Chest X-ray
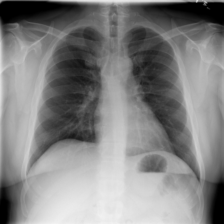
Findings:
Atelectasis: negative
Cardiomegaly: negative
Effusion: negative
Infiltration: negative
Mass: negative
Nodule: negative
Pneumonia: negative
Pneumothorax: negative
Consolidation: negative
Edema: negative
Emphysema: negative
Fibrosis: negative
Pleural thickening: negative
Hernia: negative